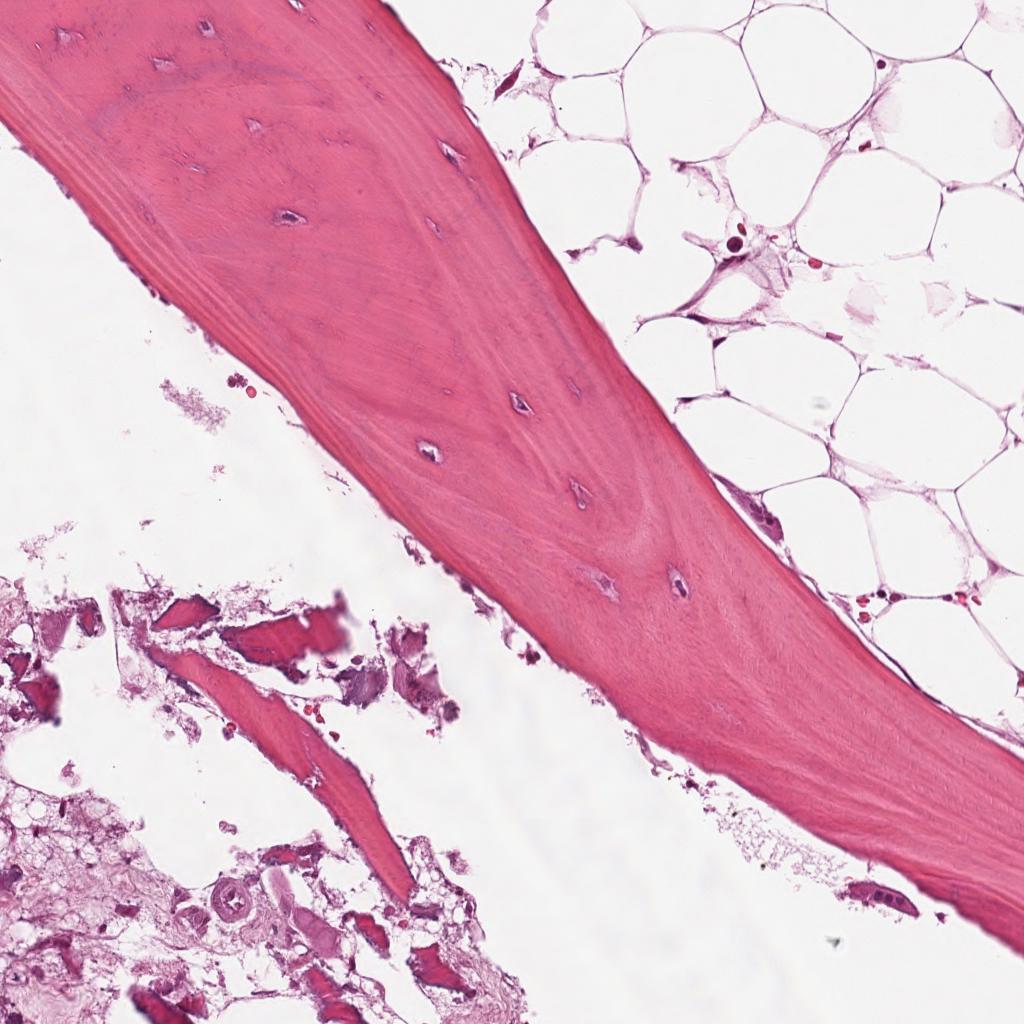
Label: Non-Tumor